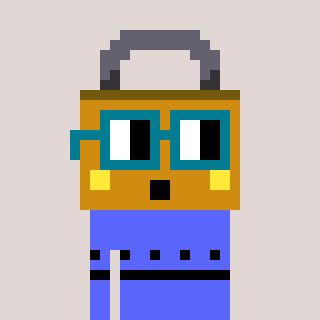
a pixel art character with square dark green glasses, a lock-shaped head and a purple-colored body on a warm background